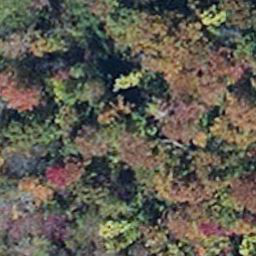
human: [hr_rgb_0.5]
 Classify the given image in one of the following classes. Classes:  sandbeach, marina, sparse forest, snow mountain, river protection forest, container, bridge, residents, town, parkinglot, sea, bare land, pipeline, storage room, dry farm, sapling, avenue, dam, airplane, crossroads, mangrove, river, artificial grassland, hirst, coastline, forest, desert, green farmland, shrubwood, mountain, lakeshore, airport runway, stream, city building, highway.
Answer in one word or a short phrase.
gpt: mangrove